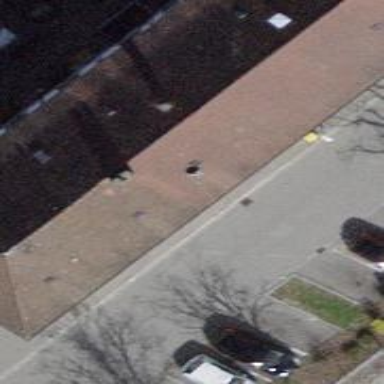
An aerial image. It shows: Post box is visible.